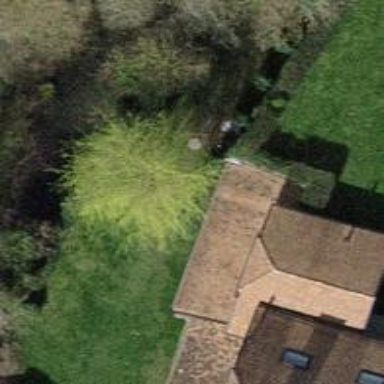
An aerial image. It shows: Deciduous broadleaved tree.